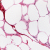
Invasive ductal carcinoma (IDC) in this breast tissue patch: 0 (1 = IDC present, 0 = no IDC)